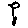
Label: bird